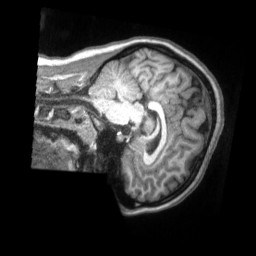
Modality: T1w
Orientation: sagittal
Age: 18
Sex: female